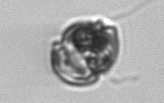
Label: Proterythropsis